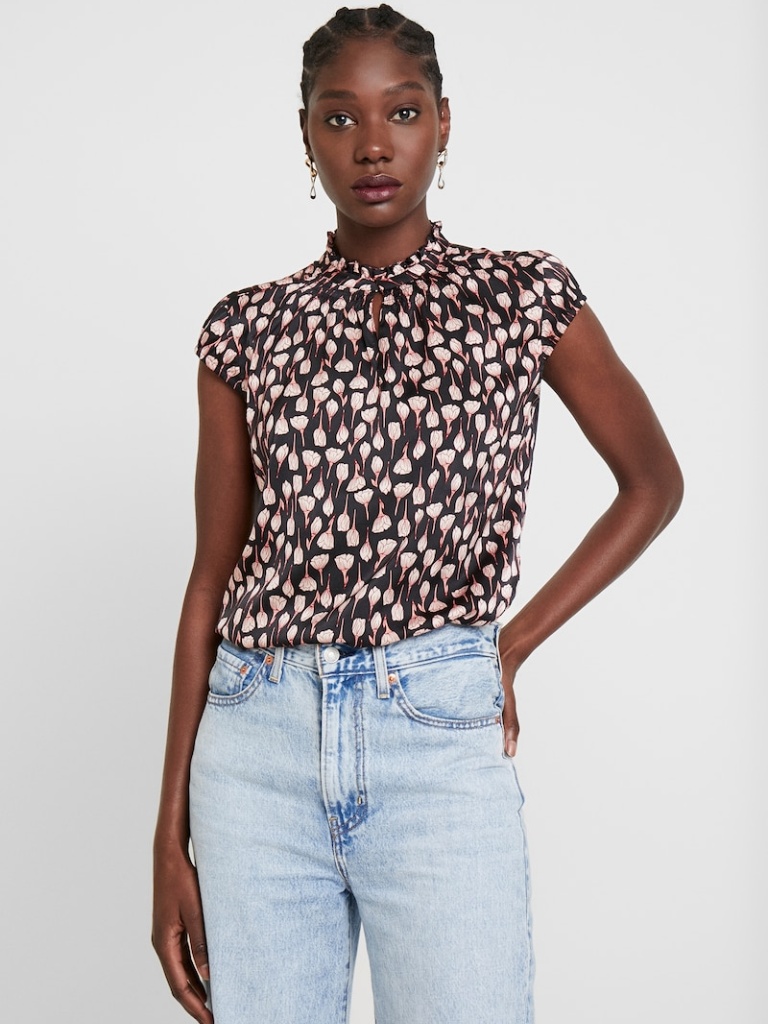
satin relaxed short sleeve hip length Fully Tucked in high-neck blouse